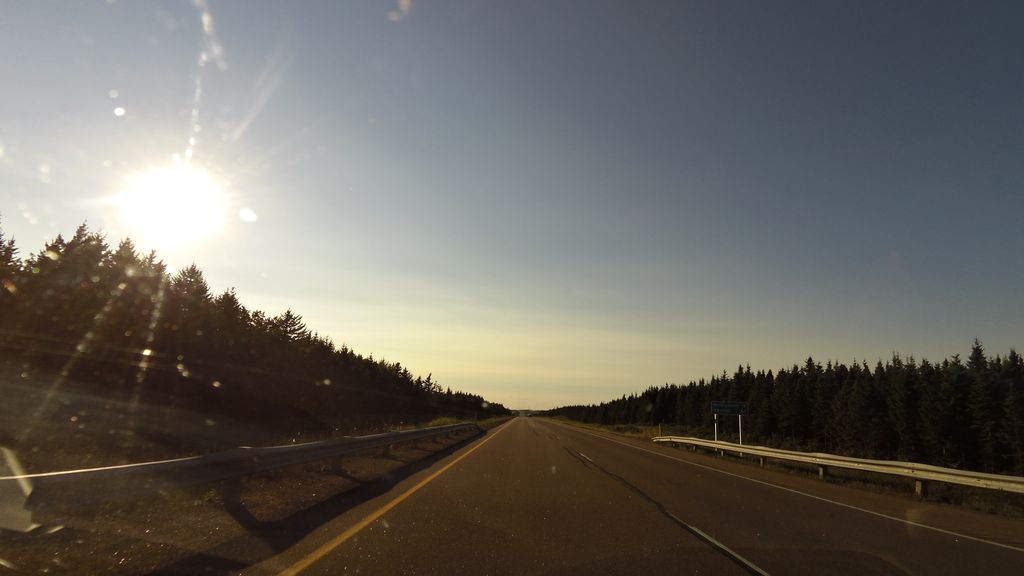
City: charlottetown